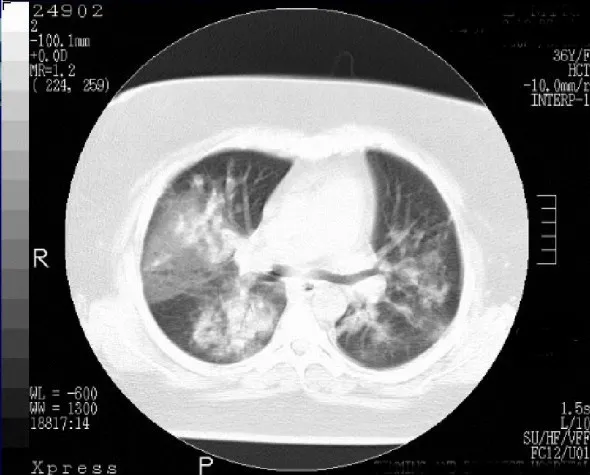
A section of CT scan of chest performed 8 days after hospitalization showing bilateral consolidation of lungs, mainly of lower lung fields.
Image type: radiology (ct)